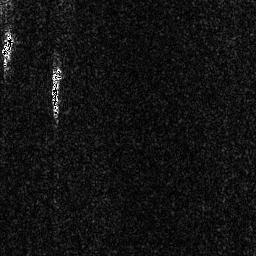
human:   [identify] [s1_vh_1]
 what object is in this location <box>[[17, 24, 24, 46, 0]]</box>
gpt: <ref>1 medium ship at the left</ref>